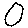
Label: circle